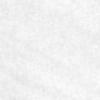
Label: no_change